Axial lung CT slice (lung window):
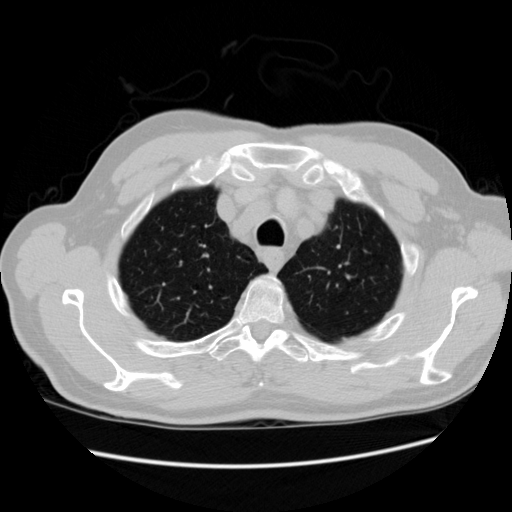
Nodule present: no